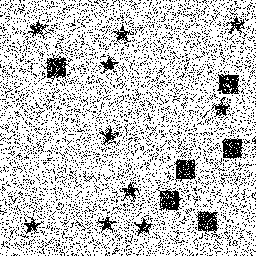
Squares: 6
Triangles: 0
Stars: 10
Total shapes: 16